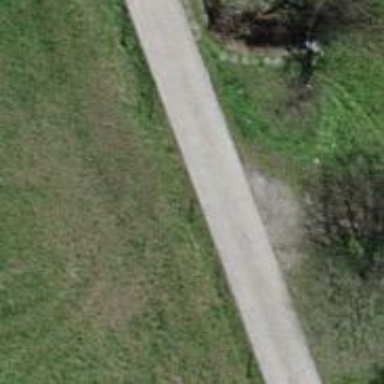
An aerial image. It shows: Residential road with concrete surface and no sidewalks.